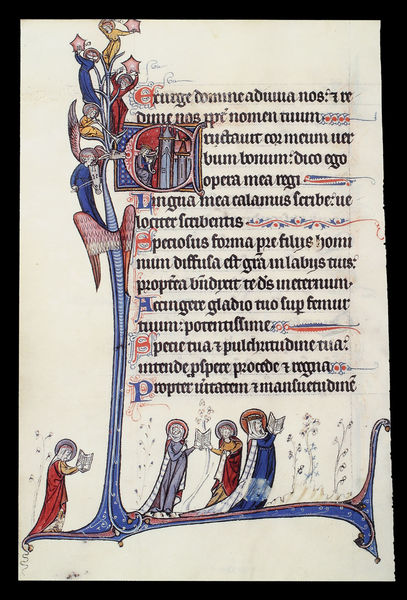
Titel: Bute Psalter
Standort: Herkunftsland: Frankreich (EU - F)
Institution: Los Angeles, The J. Paul Getty Museum
Schlagwörter: blau, frauen, blume, blumen, frau, weiss, zeichnung, blüten, rot, ornament, gesang, turm, engel, schrift, figuren, lesen, buch, kloster, dom, druck, seite, text, buchstabe, initiale, gebet, blsu, ranke, buchseite, heiligenschein, mittelalter, heilige, miniatur, handschrift, dokument, kapitel, latein, nonnen, gabriel, buchmalerei, evangelium, inkunabel, vignetten, initialie, l, c, gekröse, +ornament